Field crop: tomato
Growth stage: 1
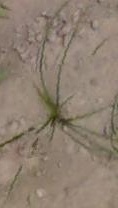
Species: cyperus